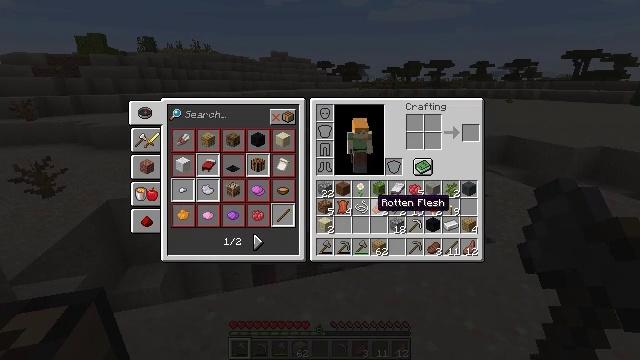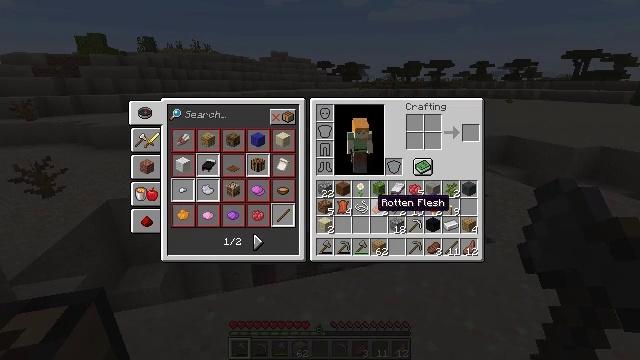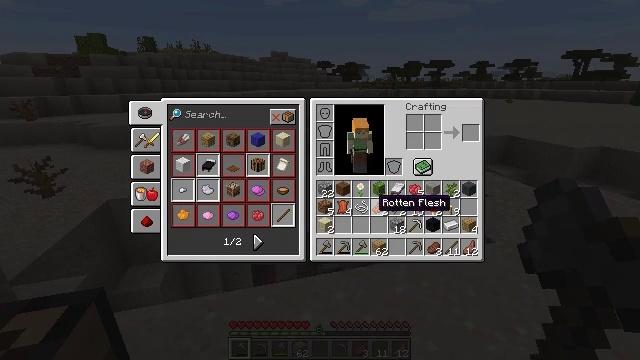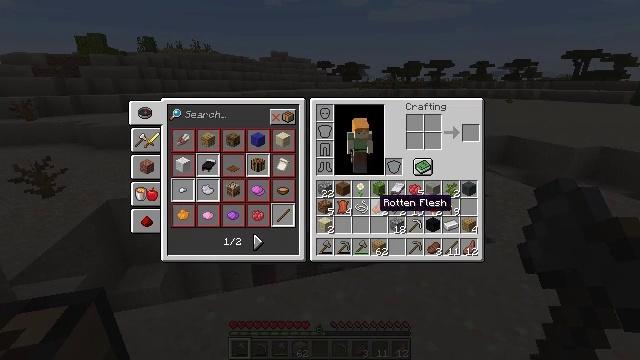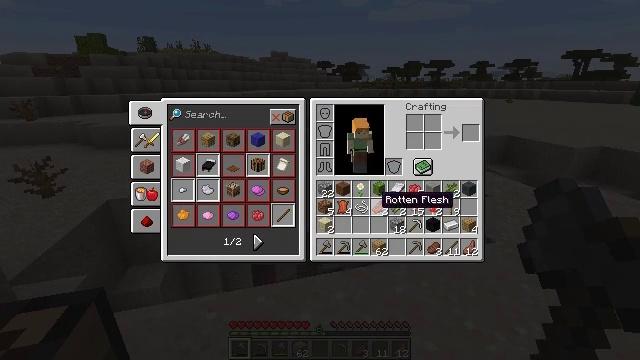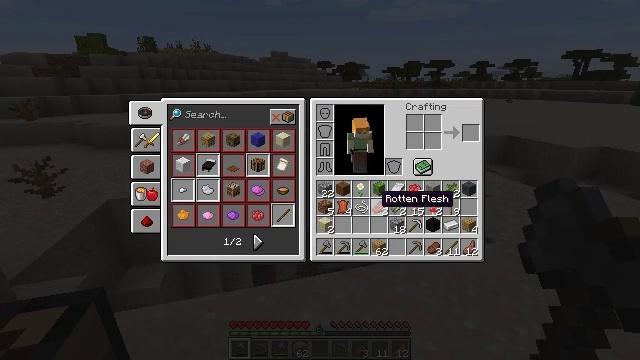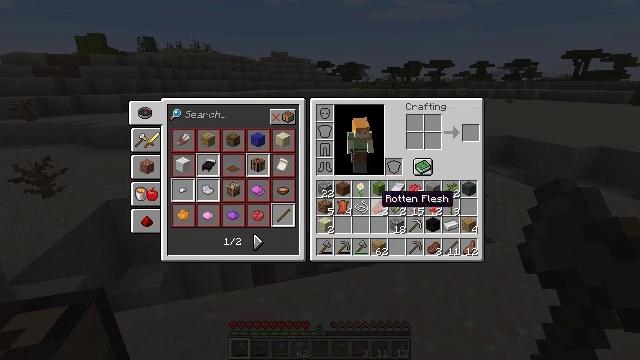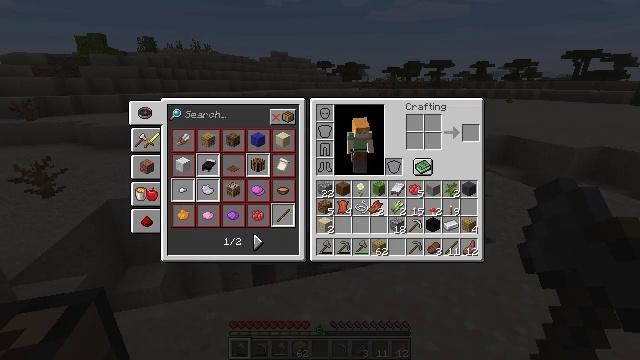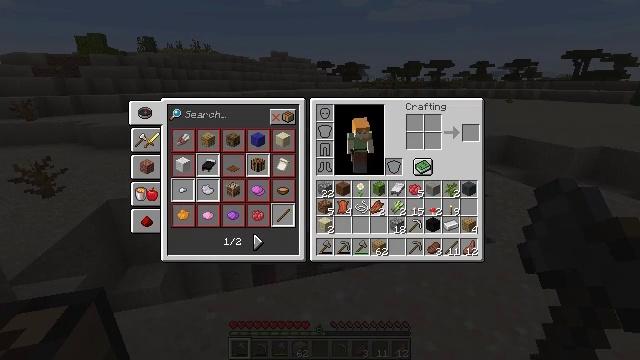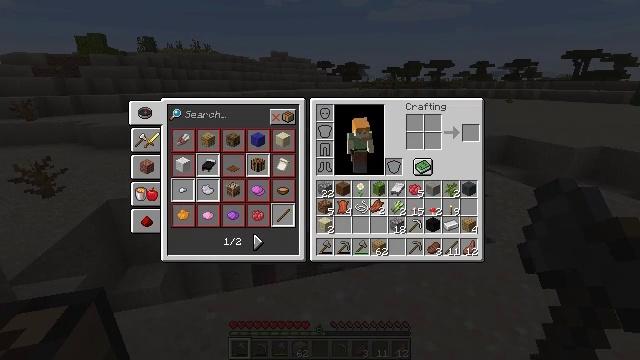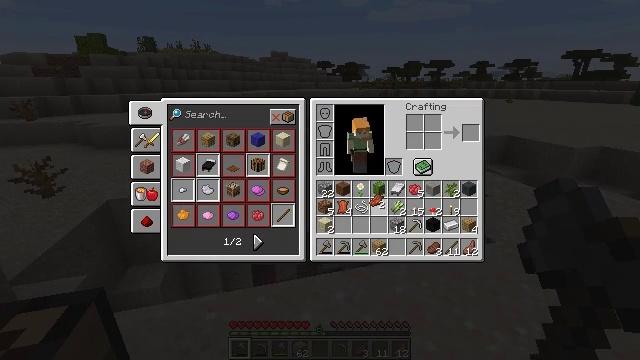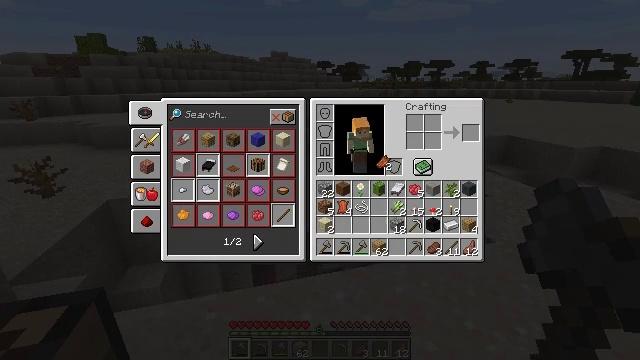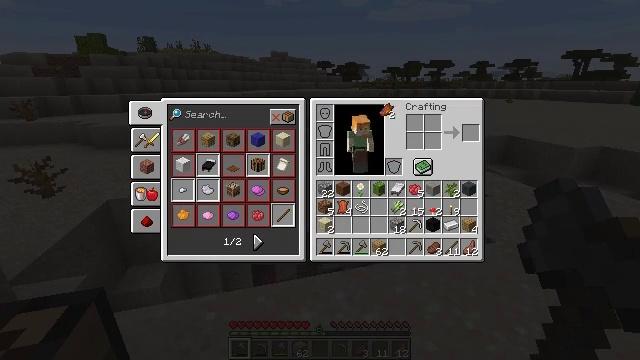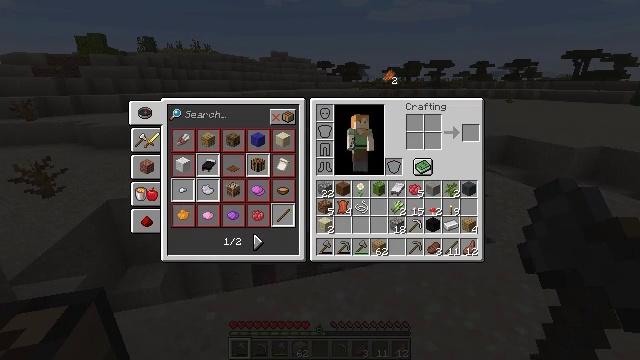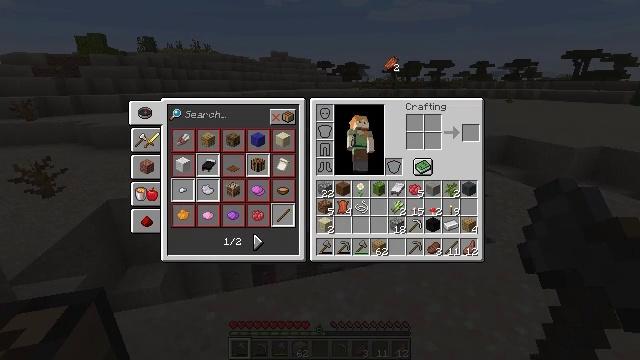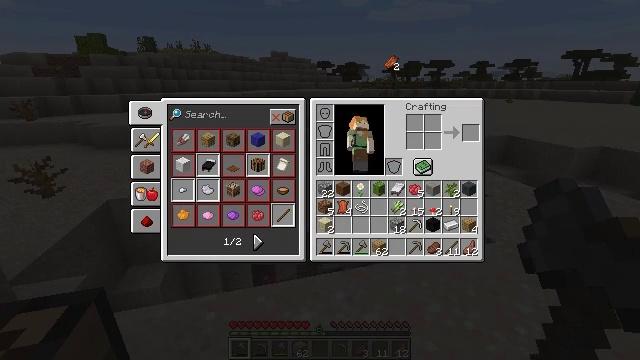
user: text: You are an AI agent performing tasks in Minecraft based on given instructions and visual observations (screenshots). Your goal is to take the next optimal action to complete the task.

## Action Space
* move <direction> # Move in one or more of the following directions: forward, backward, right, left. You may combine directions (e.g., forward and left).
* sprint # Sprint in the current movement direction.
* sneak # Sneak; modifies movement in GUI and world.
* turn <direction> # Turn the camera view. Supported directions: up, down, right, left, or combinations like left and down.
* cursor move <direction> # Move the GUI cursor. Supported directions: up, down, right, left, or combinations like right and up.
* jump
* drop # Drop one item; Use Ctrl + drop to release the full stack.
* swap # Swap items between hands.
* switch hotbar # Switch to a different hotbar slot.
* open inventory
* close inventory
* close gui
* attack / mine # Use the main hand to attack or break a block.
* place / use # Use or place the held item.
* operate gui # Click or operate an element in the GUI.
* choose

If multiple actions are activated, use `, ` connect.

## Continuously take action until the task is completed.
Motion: motion action
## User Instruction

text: Drop rotten flesh.
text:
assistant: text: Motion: no_op
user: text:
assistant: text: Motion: no_op
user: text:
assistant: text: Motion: no_op
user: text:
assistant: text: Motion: no_op
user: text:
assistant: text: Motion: no_op
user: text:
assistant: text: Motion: no_op
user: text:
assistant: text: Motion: operate gui
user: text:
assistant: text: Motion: operate gui
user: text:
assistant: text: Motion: no_op
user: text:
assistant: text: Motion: no_op
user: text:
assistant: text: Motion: cursor move up
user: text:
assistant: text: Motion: cursor move up
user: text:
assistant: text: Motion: cursor move up
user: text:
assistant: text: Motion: cursor move up
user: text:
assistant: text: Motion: no_op
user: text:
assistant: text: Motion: operate gui
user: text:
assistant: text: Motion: operate gui
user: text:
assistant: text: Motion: operate gui
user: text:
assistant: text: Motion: no_op
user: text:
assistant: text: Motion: no_op
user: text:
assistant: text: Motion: no_op
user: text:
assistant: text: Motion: no_op
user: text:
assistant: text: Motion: no_op
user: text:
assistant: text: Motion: no_op